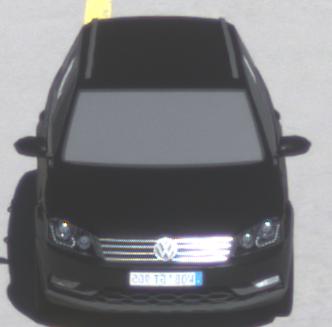
Make: VW
Model: Passat Alltrack 1.8 TSI
Detailed model: Passat (B7) Alltrack
Model produced from: 2012/03
Model produced until: 2013/06
Doors: 5
Color: black
Road condition: dry road
Daytime: morning or afternoon
Contrast: high contrast